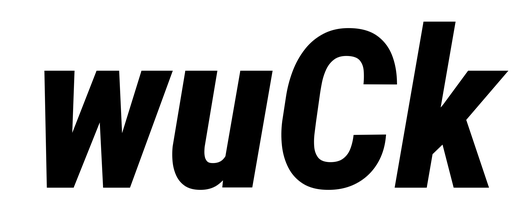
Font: Roboto-Italic_Condensed_ExtraBold_Italic